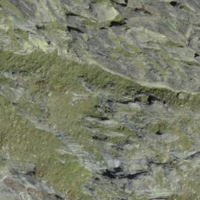
EUNIS habitat code: 48
Species observed at this site:
Marmota marmota